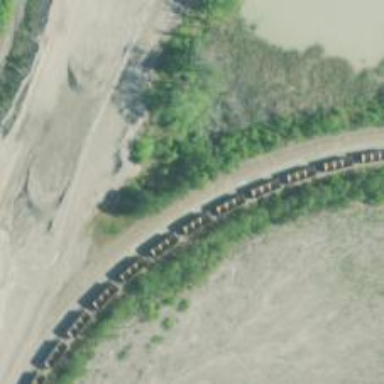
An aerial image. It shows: Spur railway service for aggregate transportation.